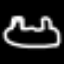
Label: frog